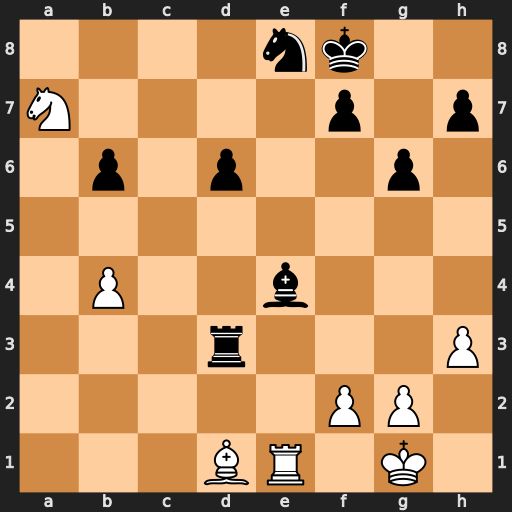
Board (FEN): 4nk2/N4p1p/1p1p2p1/8/1P2b3/3r3P/5PP1/3BR1K1
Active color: w
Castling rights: -
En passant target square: -
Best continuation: Bc2 Ra3 Nb5 Bxc2 Nxa3